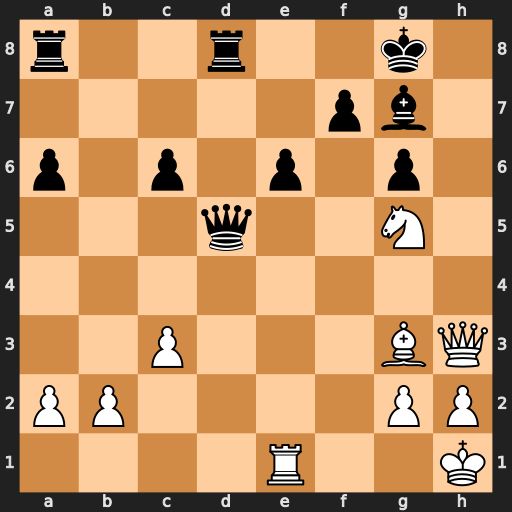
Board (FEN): r2r2k1/5pb1/p1p1p1p1/3q2N1/8/2P3BQ/PP4PP/4R2K
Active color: w
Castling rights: -
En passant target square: -
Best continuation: Qh7+ Kf8 Nxe6+ fxe6 Rf1+